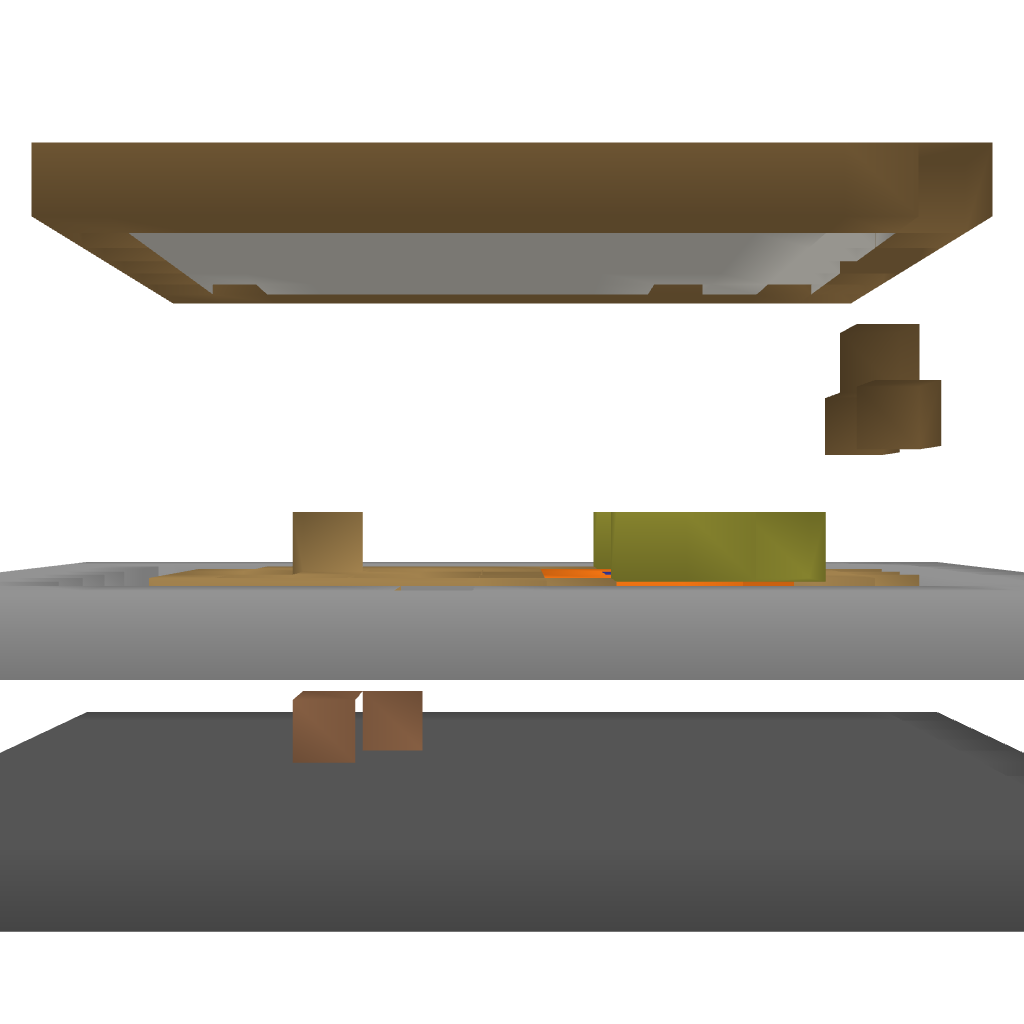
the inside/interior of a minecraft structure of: Office